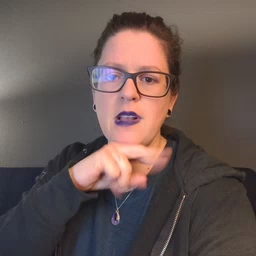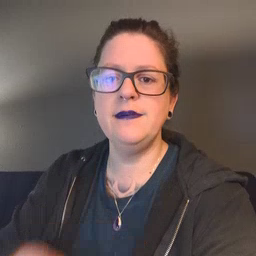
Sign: frog